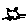
Label: cat